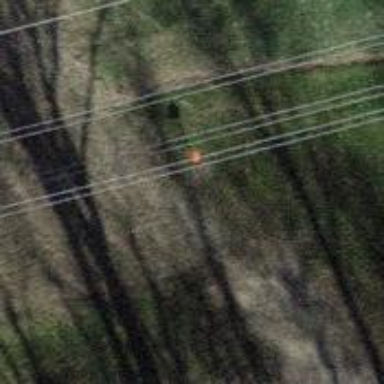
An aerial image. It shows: Aerial marker.